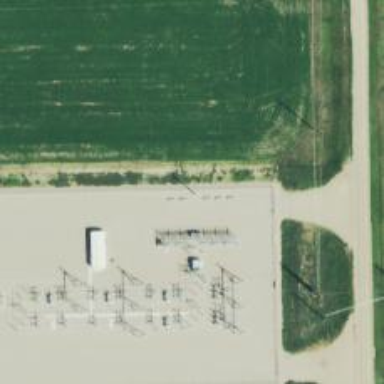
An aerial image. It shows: Mast used for lightning protection.